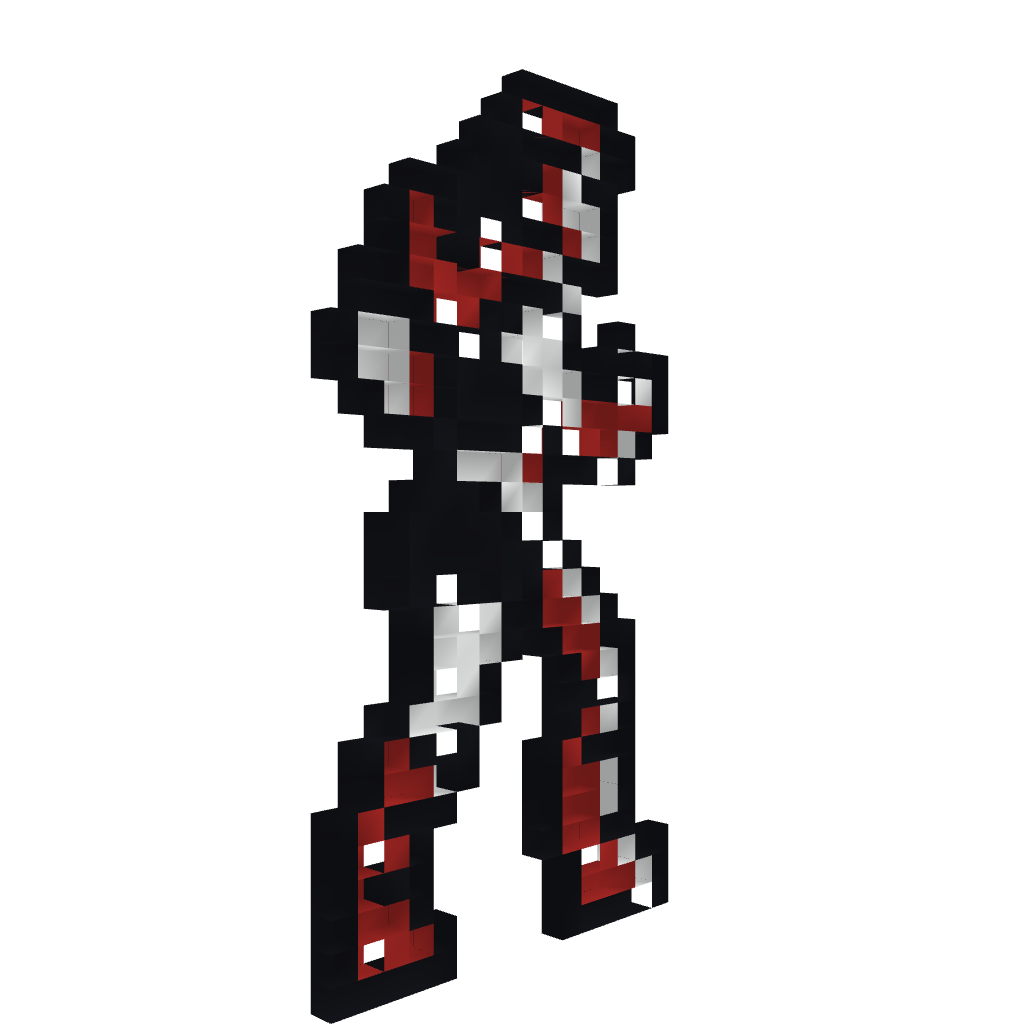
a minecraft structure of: Trevor from Castlevania 3